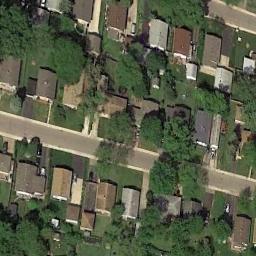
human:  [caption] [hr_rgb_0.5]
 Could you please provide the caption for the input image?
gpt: Medium-sized residential areas have roads on both sides .

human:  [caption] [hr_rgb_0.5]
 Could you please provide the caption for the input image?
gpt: The medium residential is on the grass next to some trees and road .

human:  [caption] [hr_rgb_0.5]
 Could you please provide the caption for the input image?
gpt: There are many buildings in medium residential area .

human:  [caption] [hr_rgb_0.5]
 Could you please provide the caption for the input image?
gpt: The dense medium residential area has lots of neatly arranged houses and some trees are among these houses .

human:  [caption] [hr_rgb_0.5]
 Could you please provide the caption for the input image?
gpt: There are many brown buildings and green trees on the medium residential area .